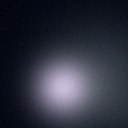
Screen state: off